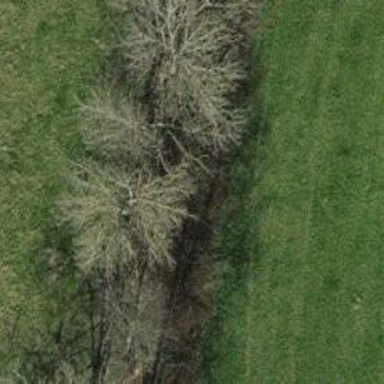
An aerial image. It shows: Beautiful tree in nature.